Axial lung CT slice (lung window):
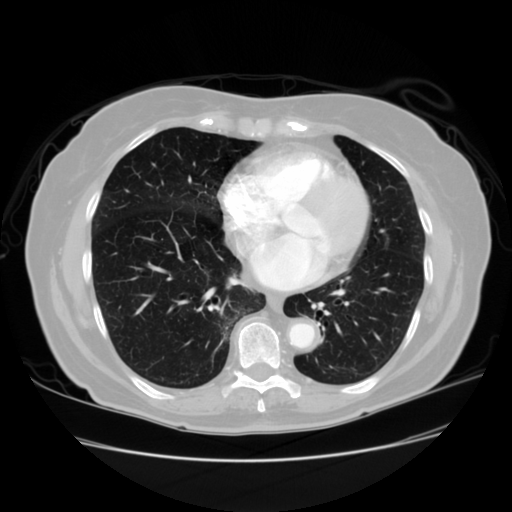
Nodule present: no